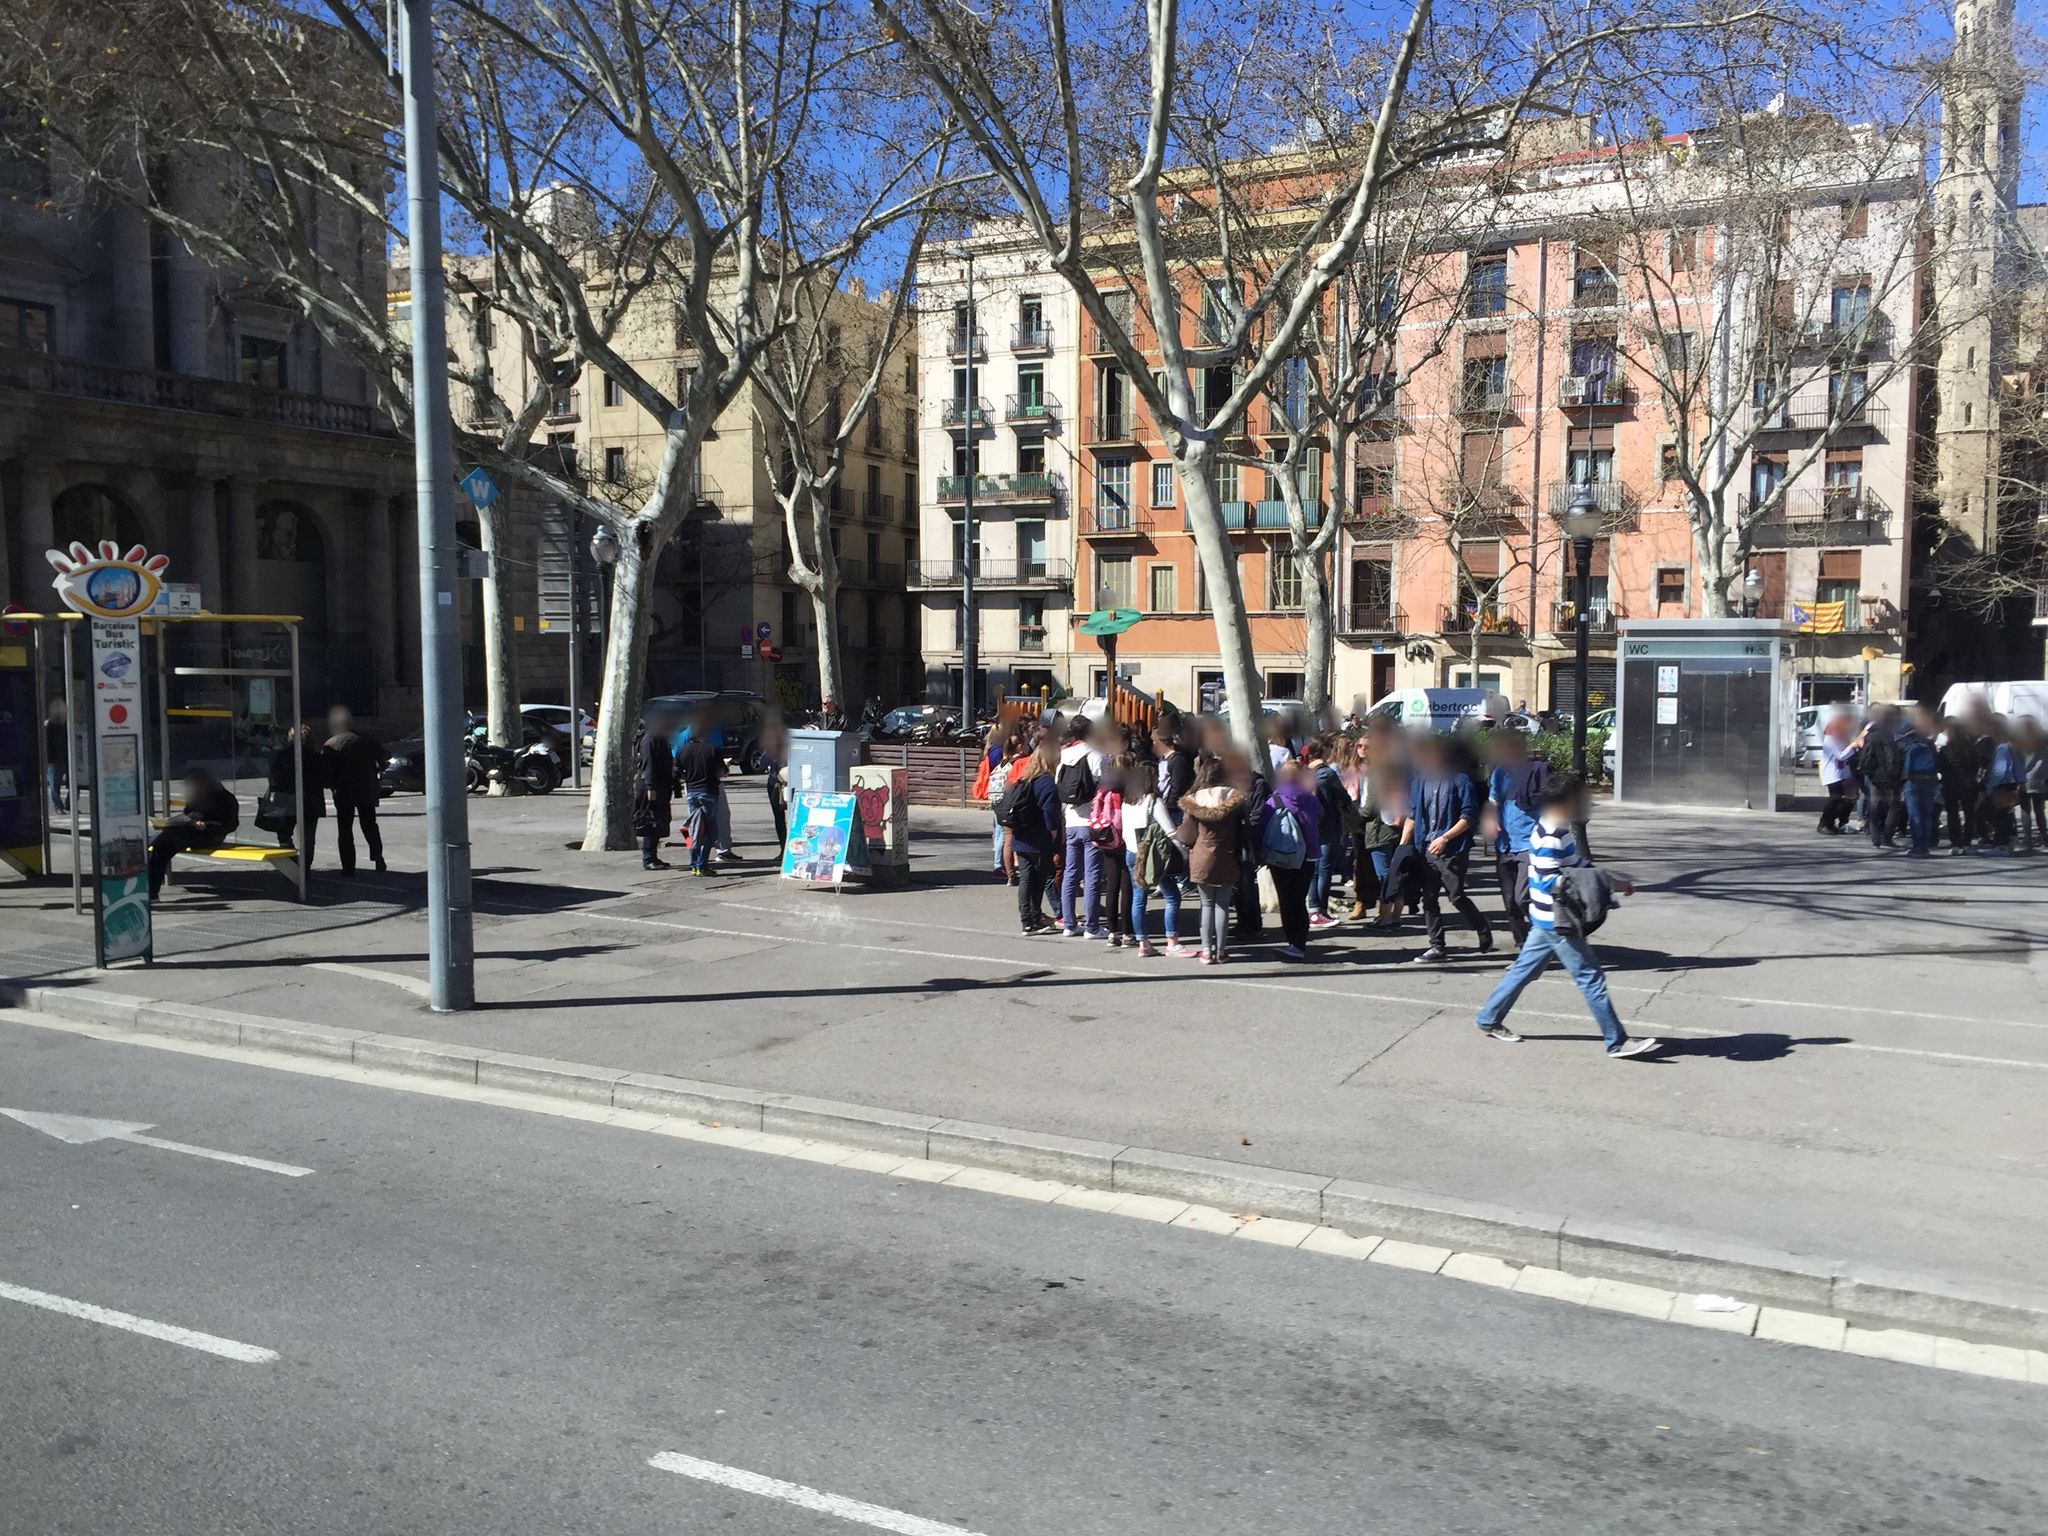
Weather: clear
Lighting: day
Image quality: good
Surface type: walking surface
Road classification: tertiary
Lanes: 4
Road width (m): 2
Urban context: urban centre
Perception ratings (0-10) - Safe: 4.64, Lively: 8.63, Beautiful: 5.87, Boring: 5.05, Depressing: 2.46, Wealthy: 8.94